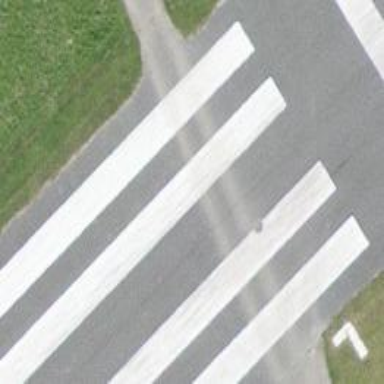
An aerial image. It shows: View of runway in airport.